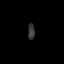
Tissue: prostate
Cell type: Endothelial cells
Senescence score: 0.6869
Nuclear area (px): 107
Mean DAPI intensity: 54.168